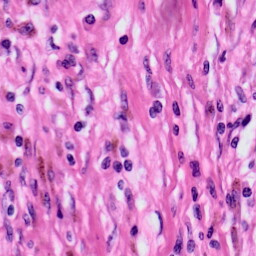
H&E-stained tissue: Skin